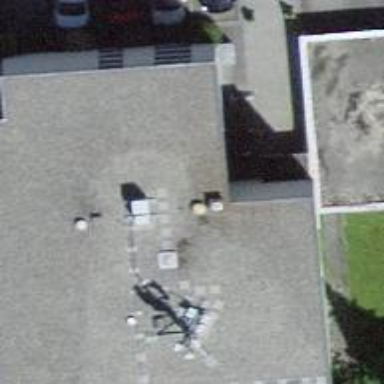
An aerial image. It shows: Antenna.